Question: I am trying to use <URL> as an alternative to if-else.
I have it to added to the extensions folder(C:\Program Files (x86)\NetLogo 5.1.0\extensions). The extracted zipped folder from github.
In the NetLogo code I use the following,
'''
extensions[ControlFlowExtension-master]
'''
But it still shows me the following error:

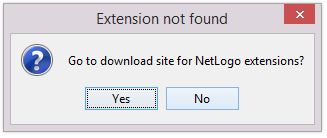
Answer: There is no release for the extension yet. The zip file that you downloaded is just the source code and doesn't contain the compiled JAR files that you need to use the extension with NetLogo.
If you want to try it out, you will have to build it yourself. For that, you will need to install <URL>. Once you are in the 'cf' folder, run:
'''
sbt package
'''
This should build 'cf.jar' and allow you to use the extension by putting
'''
extensions [ cf ]
'''
at the top of the code tab in your NetLogo model.
Be aware, though, that the extension is still very much experimental. There may be bugs. The syntax could still change. This is why Bryan did not put out an official release yet.